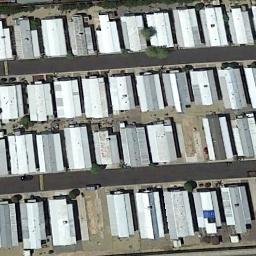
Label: mobile_home_park